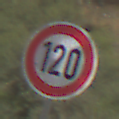
Verkehrszeichen: Geschwindigkeit120
Umgebung: Outdoor, Nature
Tageszeit: Midday
Wetter: PartlyCloudy
Licht: Natural
Jahreszeit: NotSpecified
Kontrast: HighContrast